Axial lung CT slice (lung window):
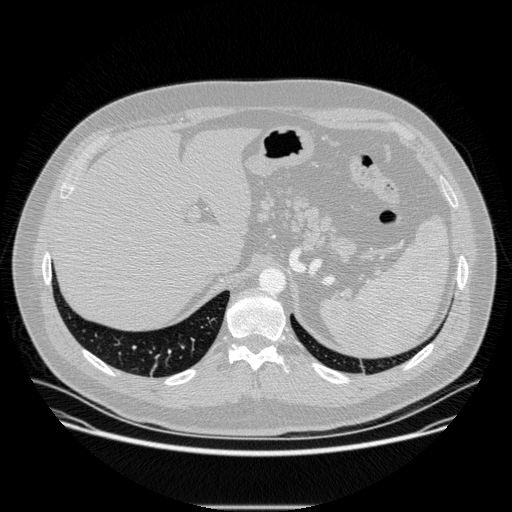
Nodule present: no